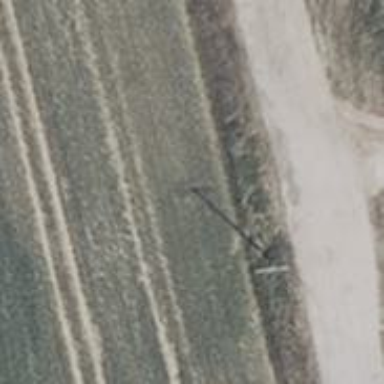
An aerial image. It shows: Straight power pole managing the electricity lines.